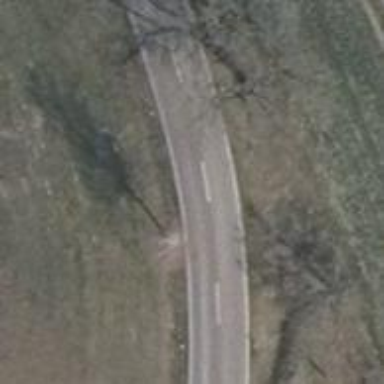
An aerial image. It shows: Tertiary road with asphalt surface lined with row of trees.